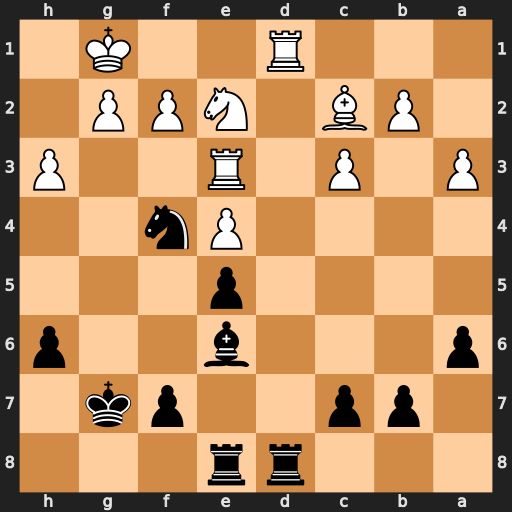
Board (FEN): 3rr3/1pp2pk1/p3b2p/4p3/4Pn2/P1P1R2P/1PB1NPP1/3R2K1
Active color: b
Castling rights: -
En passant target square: -
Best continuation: Rxd1+ Bxd1 Rd8